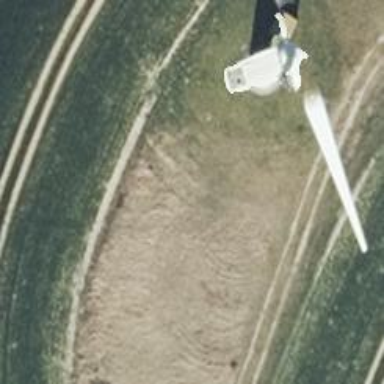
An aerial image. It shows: Wind generator powered by wind. The generator type is horizontal axis and it uses wind turbines.